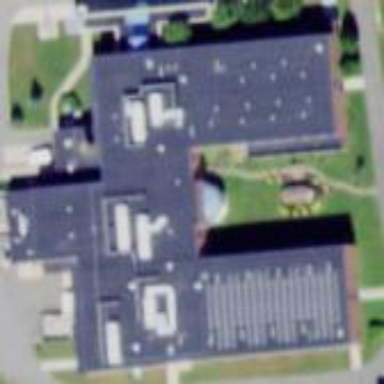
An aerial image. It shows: School building.